Aerial crown-view tile of a tropical tree (Barro Colorado Island, Panama), acquired 20250915:
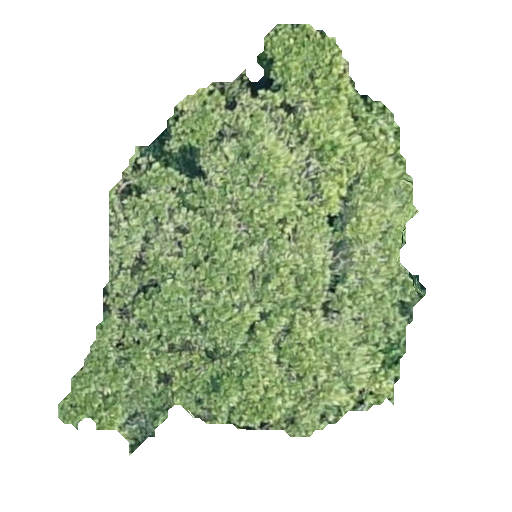
Species: Anacardium excelsum
GBIF accepted scientific name: Anacardium excelsum
Crown area: 146.41 m²